Interaction volume radius: 5 \u00c5
Interaction volume height: 10 \u00c5
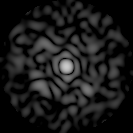
Disorder parameter: 0.7836